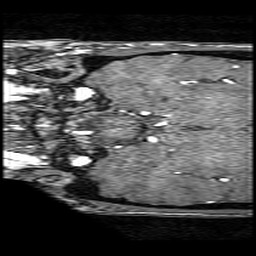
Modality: angio
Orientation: coronal
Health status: ill
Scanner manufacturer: philips
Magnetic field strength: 3 T
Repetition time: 0.01837 s
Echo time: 0.003372 s